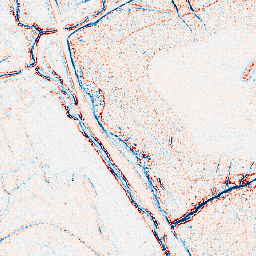
Category: edge_preserving
Decomposition family: bilateral
Decomposition parameters: d: 5
sigma_color: 75
sigma_space: 100
Upsampling method: nearest
Upsampling parameters: scale: 2
Upsampling scale: 2